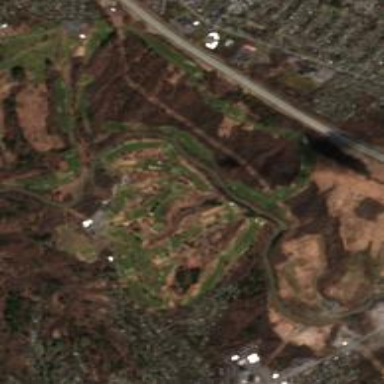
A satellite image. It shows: Golf course.